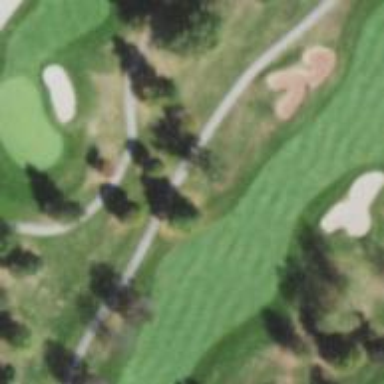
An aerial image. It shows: Service road used as golf cart path.